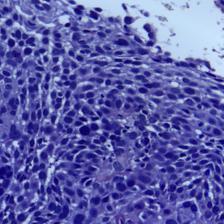
Diagnosis: OSCC